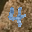
Label: 4